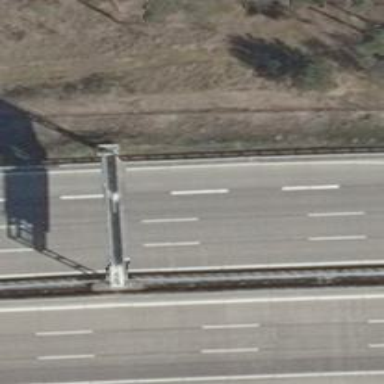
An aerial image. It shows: Motorway with concrete surface.